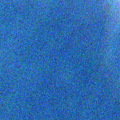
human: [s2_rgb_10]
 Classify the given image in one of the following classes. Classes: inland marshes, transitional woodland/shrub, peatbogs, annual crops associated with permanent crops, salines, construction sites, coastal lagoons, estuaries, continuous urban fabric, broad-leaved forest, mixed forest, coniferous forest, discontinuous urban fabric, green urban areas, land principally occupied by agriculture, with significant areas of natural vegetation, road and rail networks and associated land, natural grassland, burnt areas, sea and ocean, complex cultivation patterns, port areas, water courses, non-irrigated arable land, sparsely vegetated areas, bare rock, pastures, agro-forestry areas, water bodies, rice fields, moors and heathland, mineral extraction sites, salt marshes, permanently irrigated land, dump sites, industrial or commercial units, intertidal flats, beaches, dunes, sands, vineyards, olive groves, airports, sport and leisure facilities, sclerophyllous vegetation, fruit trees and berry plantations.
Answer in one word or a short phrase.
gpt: sea and ocean